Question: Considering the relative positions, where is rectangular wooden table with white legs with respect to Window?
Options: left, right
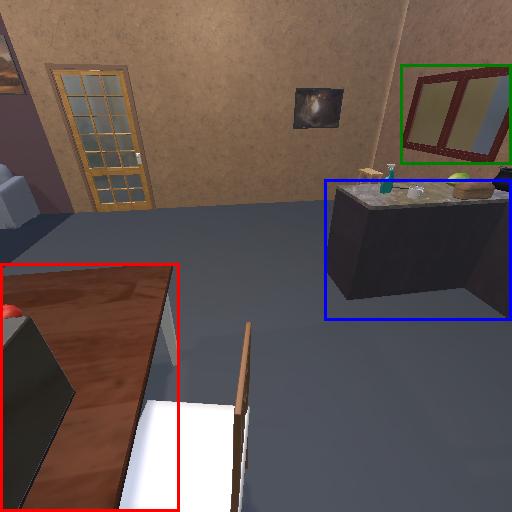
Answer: left